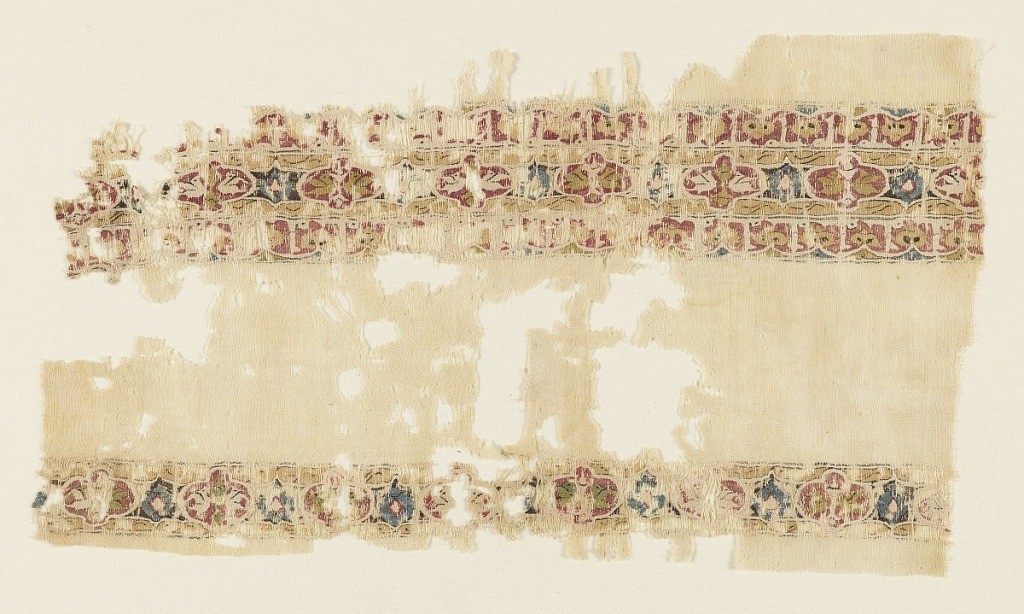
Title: Tiraz fragment
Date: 10th–12th century
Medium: linen, silk Technique: plain weave, slit tapestry with eccentric weft, doublefaced
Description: Tiraz fragment of linen with two multicolored bands of confronted birds in a cartouche.